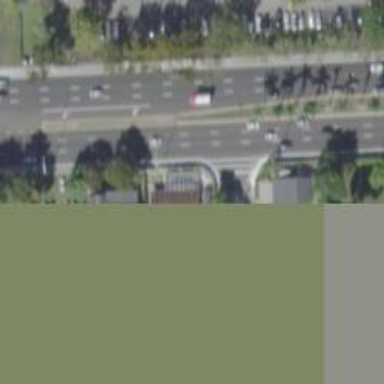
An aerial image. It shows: Primary highway with separate asphalt sidewalks.